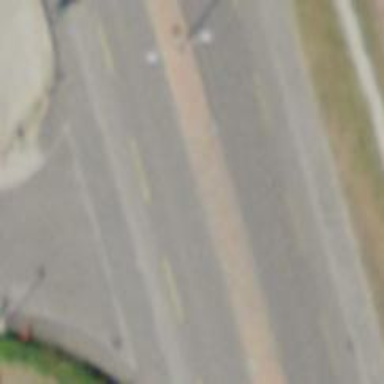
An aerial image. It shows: Primary road with asphalt surface and designated cycle lane.